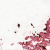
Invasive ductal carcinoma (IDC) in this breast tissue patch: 0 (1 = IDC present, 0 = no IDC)